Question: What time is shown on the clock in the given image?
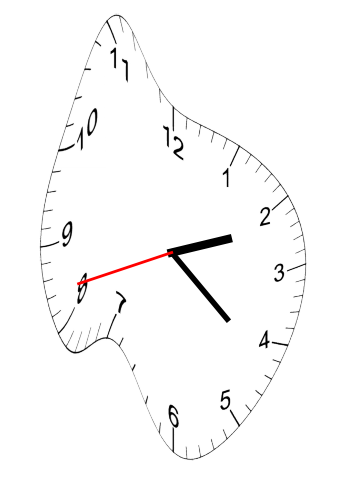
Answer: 02:21:42